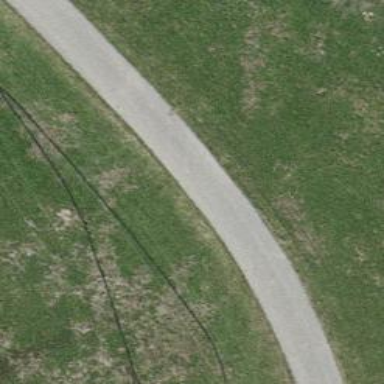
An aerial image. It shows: Well-maintained track road of grade 1.